Interaction volume radius: 10 \u00c5
Interaction volume height: 15 \u00c5
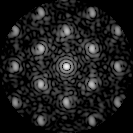
Disorder parameter: 0.2959